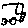
Label: car